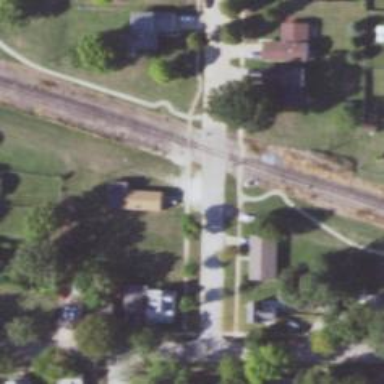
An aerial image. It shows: Crossing for the railway.